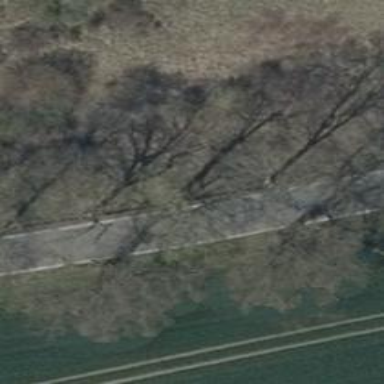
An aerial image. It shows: Tertiary road with asphalt surface. The road has grade1 tracktype.